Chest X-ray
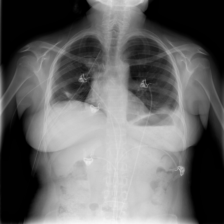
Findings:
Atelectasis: positive
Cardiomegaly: negative
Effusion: positive
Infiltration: negative
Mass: negative
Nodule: negative
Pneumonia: negative
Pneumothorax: positive
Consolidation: negative
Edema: negative
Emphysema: negative
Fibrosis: negative
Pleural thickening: negative
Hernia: negative